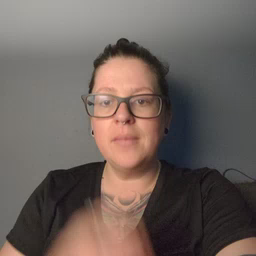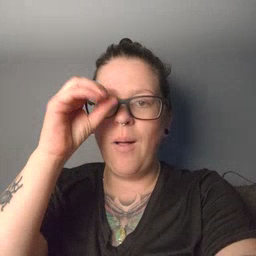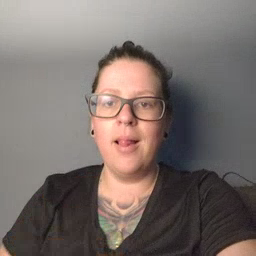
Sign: owl